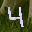
Label: 4